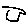
Label: house